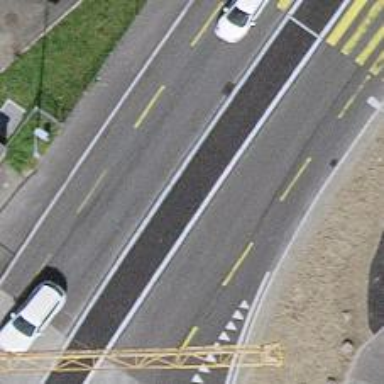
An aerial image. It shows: Primary highway with designated cycle lane.